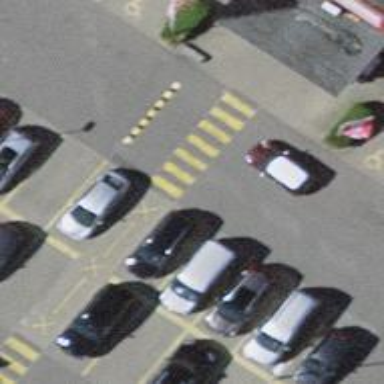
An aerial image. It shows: Uncontrolled zebra crossing with notable zebra markings.